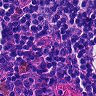
Metastatic tissue present: no